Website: bh-photo
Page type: receipt
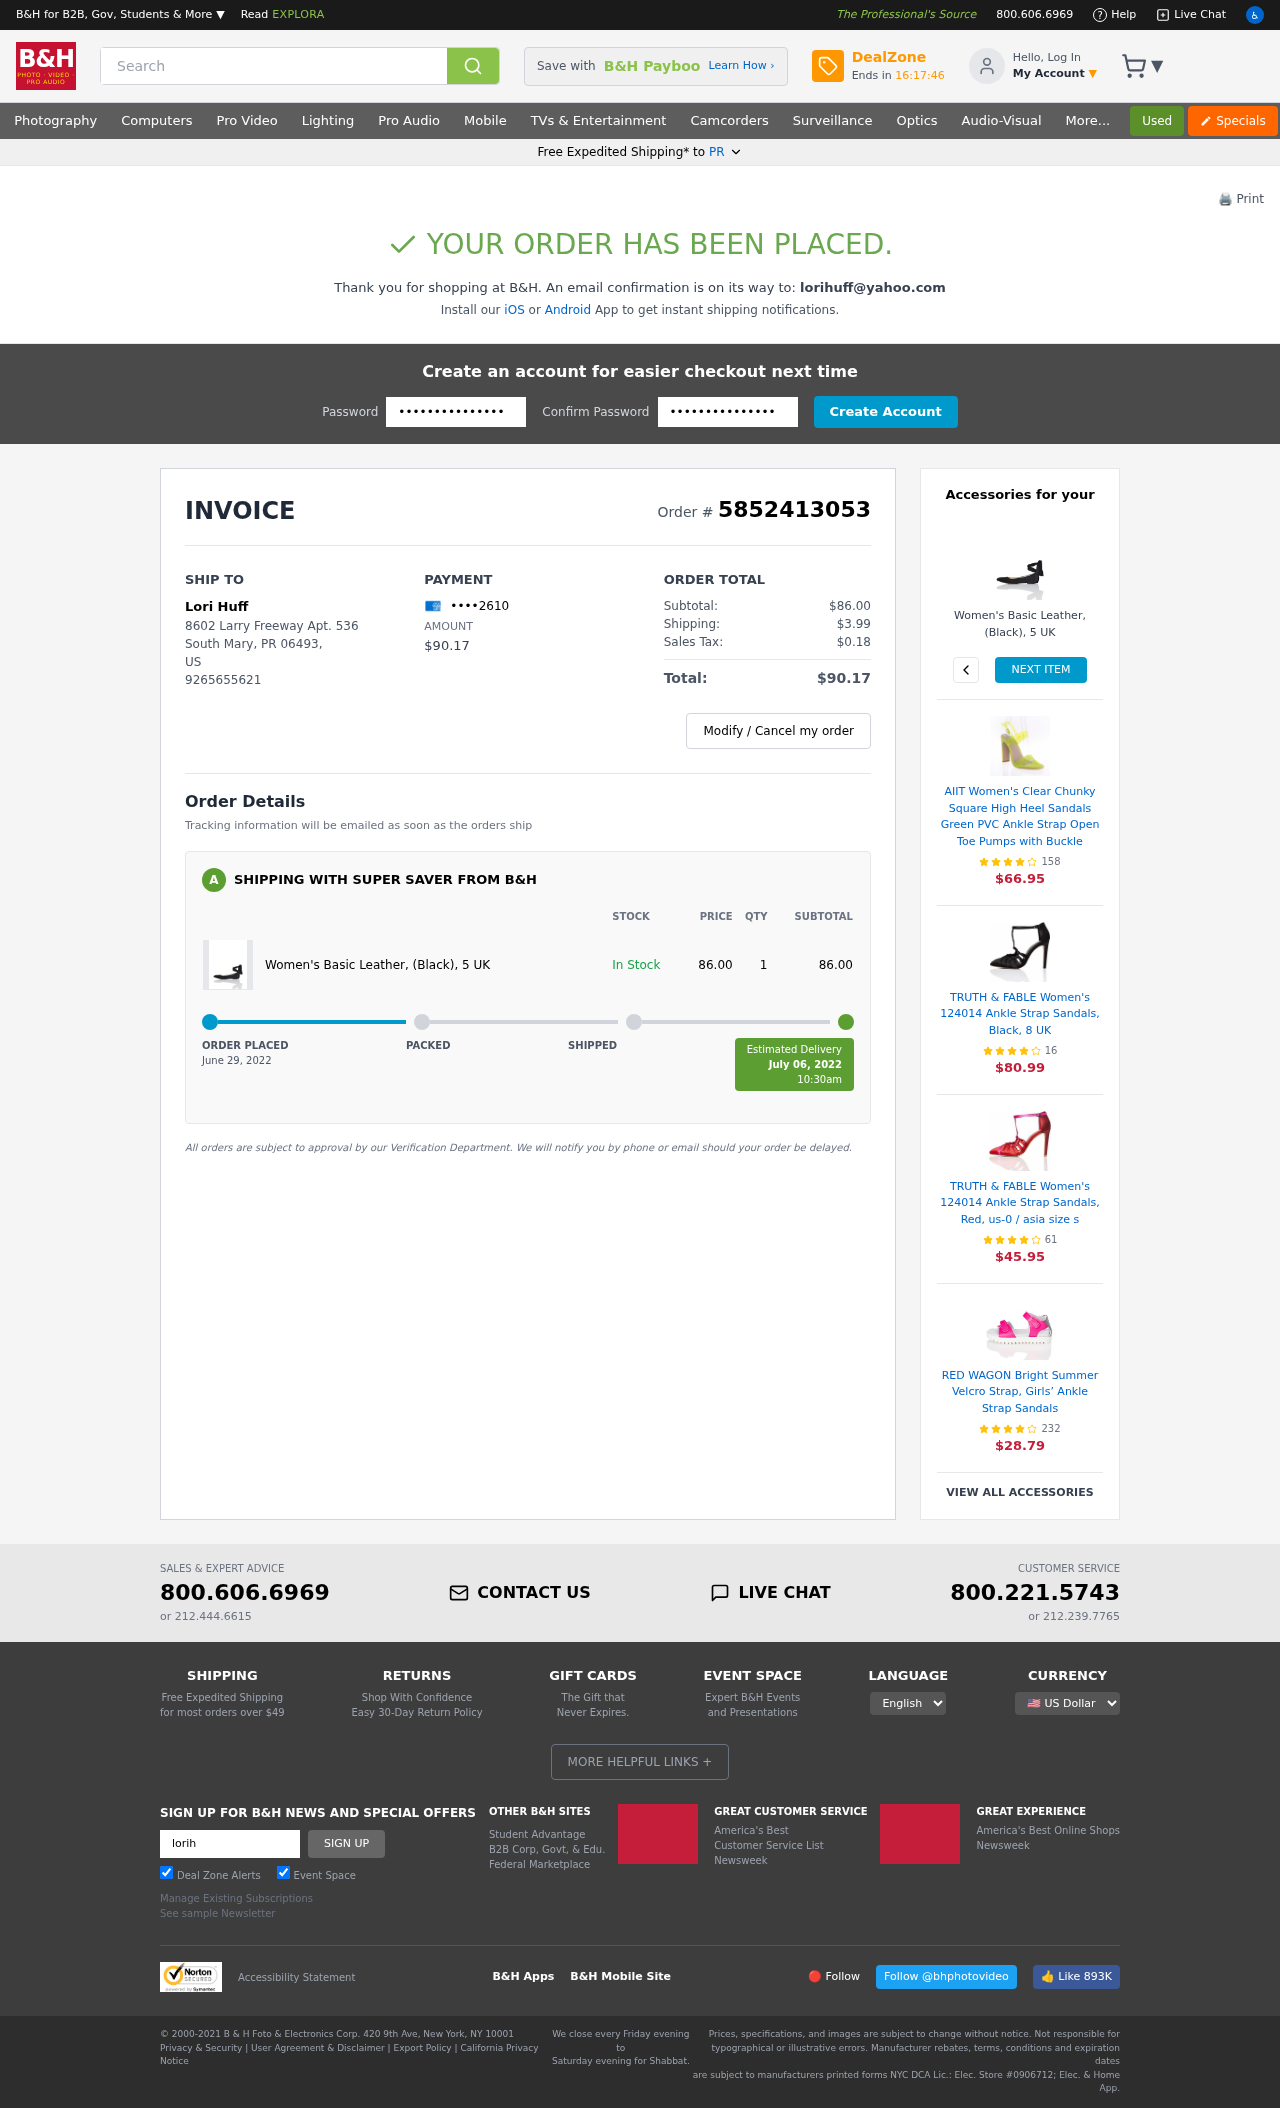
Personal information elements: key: PII_CARD_LAST4
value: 2610
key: PII_CITY
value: South Mary
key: PII_EMAIL
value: lorihuff@yahoo.com
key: PII_FULLNAME
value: Lori Huff
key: PII_PHONE
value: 9265655621
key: PII_POSTCODE
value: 06493
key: PII_STATE
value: PR
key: PII_STATE_ABBR
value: PR
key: PII_STREET
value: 8602 Larry Freeway Apt. 536
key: PII_COUNTRY_CODE
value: US
Product elements: key: PRODUCT1_NAME
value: Women's Basic Leather, (Black), 5 UK
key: PRODUCT1_PRICE
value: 86
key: PRODUCT1_QUANTITY
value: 1
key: PRODUCT1_NAME2
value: Women's Basic Leather, (Black), 5 UK
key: PRODUCT2_NAME
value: AIIT Women's Clear Chunky Square High Heel Sandals Green PVC Ankle Strap Open Toe Pumps with Buckle
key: PRODUCT2_NUM_RATINGS
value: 158
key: PRODUCT2_PRICE
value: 66.95
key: PRODUCT3_NAME
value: TRUTH & FABLE Women's 124014 Ankle Strap Sandals, Black, 8 UK
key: PRODUCT3_NUM_RATINGS
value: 16
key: PRODUCT3_PRICE
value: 80.99
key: PRODUCT4_NAME
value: TRUTH & FABLE Women's 124014 Ankle Strap Sandals, Red, us-0 / asia size s
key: PRODUCT4_NUM_RATINGS
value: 61
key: PRODUCT4_PRICE
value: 45.95
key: PRODUCT5_NAME
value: RED WAGON Bright Summer Velcro Strap, Girls’ Ankle Strap Sandals
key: PRODUCT5_NUM_RATINGS
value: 232
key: PRODUCT5_PRICE
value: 28.79
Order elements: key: ORDER_ID
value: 5852413053
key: ORDER_TOTAL
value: $90.17
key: ORDER_SUBTOTAL
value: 86.00
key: ORDER_SUBTOTAL
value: $86.00
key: ORDER_SHIPPING_COST
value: $3.99
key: ORDER_TAX
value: $0.18
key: ORDER_DATE
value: June 29, 2022
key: ORDER_DELIVERY_DATE
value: July 06, 2022
Search elements: key: HEADER_SEARCH
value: Search